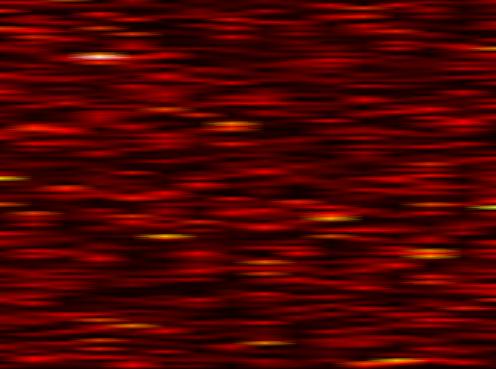
Label: WOLA